【题型】填空题　【知识点】平面几何　【难度】medium
如图，点 $D$、$E$ 分别在 $AB$、$AC$ 上，$BE$ 与 $CD$ 相交于点 $O$，连接 $AO$，如果 $AB = AC$，$AD = AE$，那么图中的全等三角形共有 \_\_\_\_\_\_ 对。

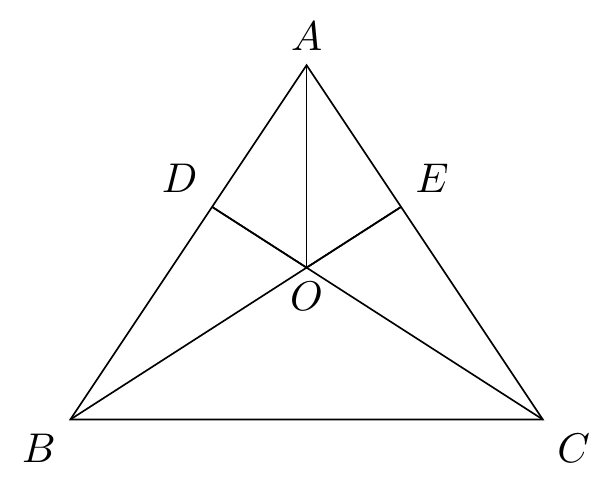
【解答】
解：在 $\triangle ABE$ 和 $\triangle ACD$ 中，

$\begin{cases}
AB = AC \\
\angle BAE = \angle CAD \\
AE = AD
\end{cases}$

$\therefore \triangle ABE \cong \triangle ACD \ (\text{SAS})$，

$\therefore BE = CD$，$\angle ABE = \angle ACD$，

$\because AB = AC$，$AD = AE$，

$\therefore BD = CE$，

在 $\triangle BOD$ 和 $\triangle COE$ 中，

$\begin{cases}
\angle BOD = \angle COE \\
\angle DBO = \angle ECO \\
BD = CE
\end{cases}$

$\therefore \triangle BOD \cong \triangle COE \ (\text{AAS})$，

$\therefore OD = OE$，$OB = OC$，

在 $\triangle BCD$ 和 $\triangle CBE$ 中，

$\begin{cases}
BD = CE \\
CD = BE \\
BC = CB
\end{cases}$

$\therefore \triangle BCD \cong \triangle CBE \ (\text{SSS})$，

在 $\triangle AOD$ 和 $\triangle AOE$ 中，

$\begin{cases}
AD = AE \\
OD = OE \\
AO = AO
\end{cases}$

$\therefore \triangle AOD \cong \triangle AOE \ (\text{SSS})$，

在 $\triangle AOB$ 和 $\triangle AOC$ 中，

$\begin{cases}
AB = AC \\
OB = OC \\
AO = AO
\end{cases}$

$\therefore \triangle AOB \cong \triangle AOC \ (\text{SSS})$，

综上所述，图中的全等三角形共有 5 对。

故答案为：$5$。